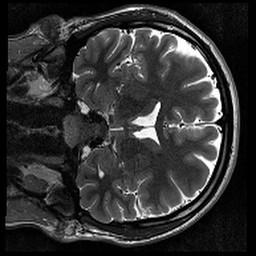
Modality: T2w
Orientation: coronal
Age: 22
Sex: male